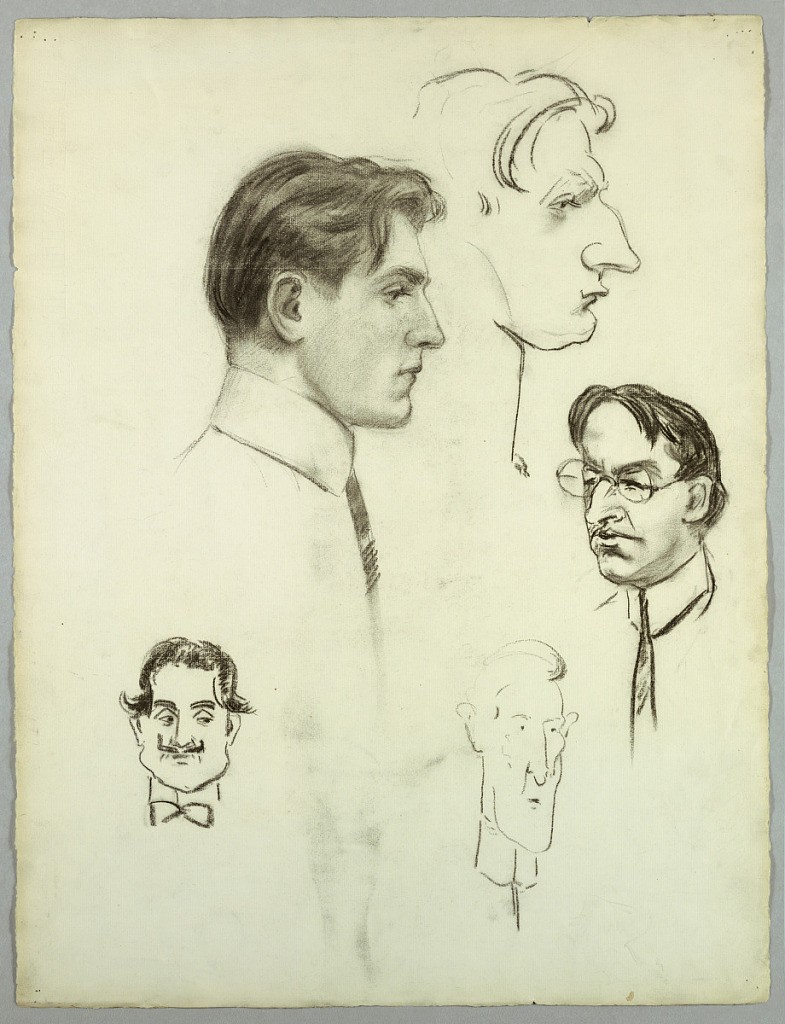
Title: Recto: Caricature sketches; verso: standing nude female
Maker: Pietro Montana, b. 1890
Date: ca. 1910
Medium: Charcoal on white paper.
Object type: Drawing
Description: Vertical rectangle. Recto: Five caricature sketches of male heads; probably classmates and the instructure of the artist. Self- portrait, lower left. Verso: standing female nude studio model seen from the back.